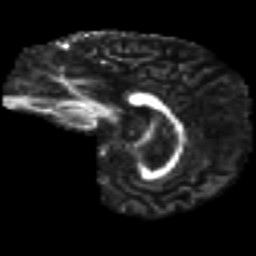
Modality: FA
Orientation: sagittal
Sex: male
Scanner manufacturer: ge
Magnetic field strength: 3 T
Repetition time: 7 s
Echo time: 0.08 s